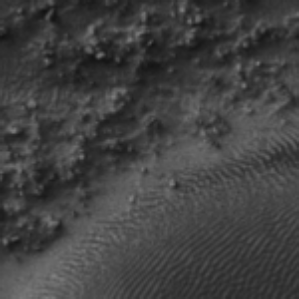
Label: frost